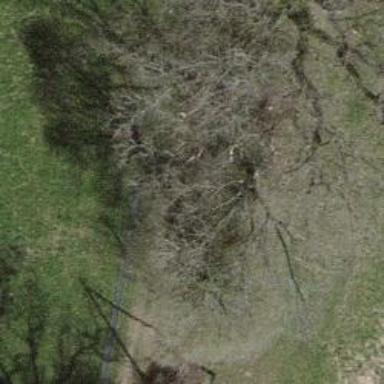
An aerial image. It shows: Broadleaved tree with lush leaves.